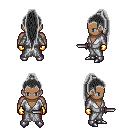
a pixel art fantasy rpg character, male body template, human, dark skin, white robe, red pants, gray extra-long topknot hairstyle, gold gloves, metal boots, dagger, four views (front, back, left, right), 2x2 character sprite sheet, small pixel art, hard edges, no anti-aliasing